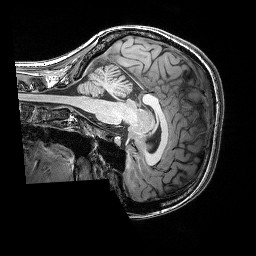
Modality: T1w
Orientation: sagittal
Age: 25
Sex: female
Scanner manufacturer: siemens
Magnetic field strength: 3 T
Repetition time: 2.25 s
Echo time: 0.00418 s